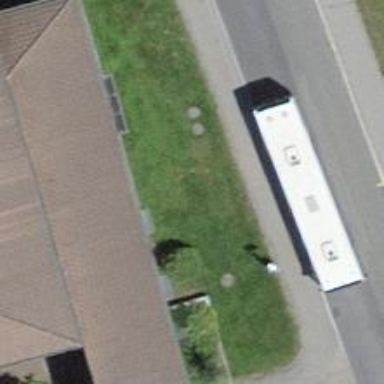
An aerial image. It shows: Bus stop with platform for public transport.